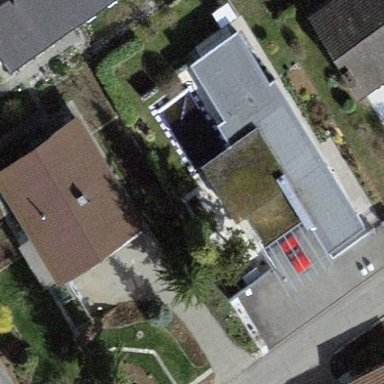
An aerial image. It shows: Residential house.